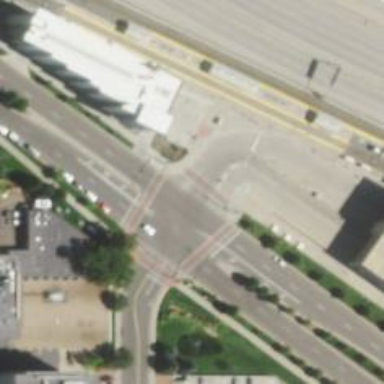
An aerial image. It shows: Crossing footway with marked crosswalk.